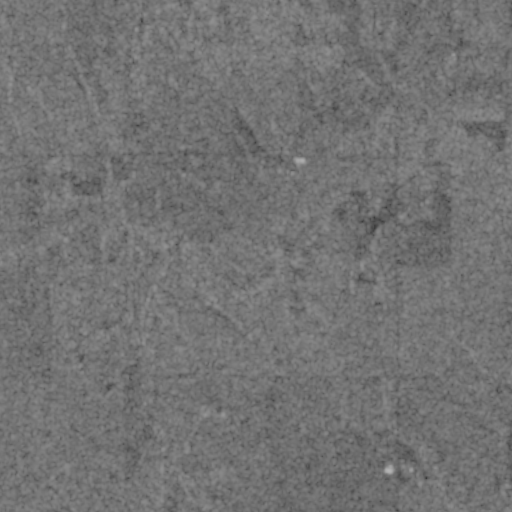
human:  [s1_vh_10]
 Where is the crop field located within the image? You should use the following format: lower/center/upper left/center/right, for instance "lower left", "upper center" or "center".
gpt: The crop field is located in the upper of the image.
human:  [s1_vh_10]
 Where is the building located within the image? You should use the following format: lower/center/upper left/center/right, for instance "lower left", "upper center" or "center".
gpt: The building is located in the upper right of the image.
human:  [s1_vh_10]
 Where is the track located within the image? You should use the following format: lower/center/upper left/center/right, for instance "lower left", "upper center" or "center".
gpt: There is no track in the image.

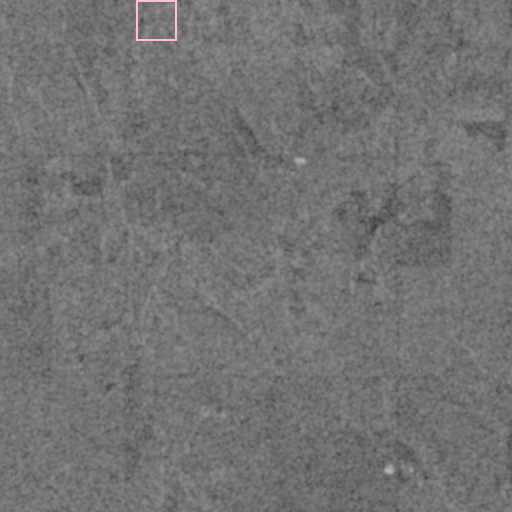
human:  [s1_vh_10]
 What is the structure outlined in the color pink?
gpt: The structure outlined in pink is a crop field.
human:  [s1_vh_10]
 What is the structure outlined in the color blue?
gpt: There is no blue outline.